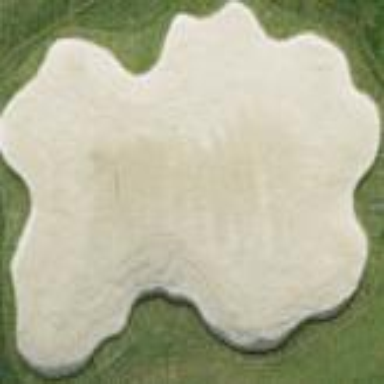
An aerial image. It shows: Sandy area is golf bunker.